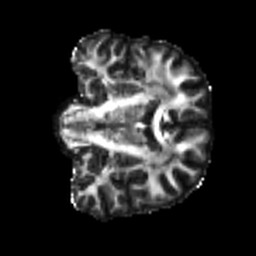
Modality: FA
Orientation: coronal
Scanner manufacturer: siemens
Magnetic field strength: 3 T
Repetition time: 4 s
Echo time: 0.0594 s